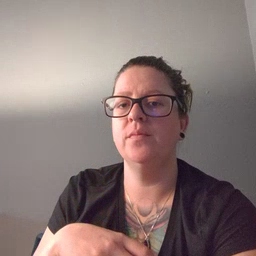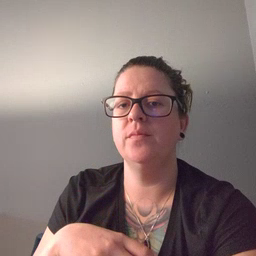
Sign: callonphone